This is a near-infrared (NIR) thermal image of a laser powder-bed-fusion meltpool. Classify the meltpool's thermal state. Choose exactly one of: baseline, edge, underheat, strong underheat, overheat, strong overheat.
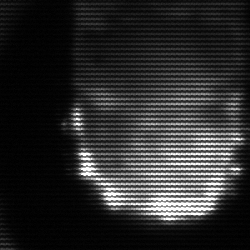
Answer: baseline